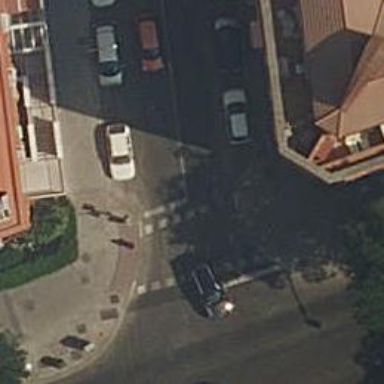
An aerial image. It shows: Road with traffic signals.